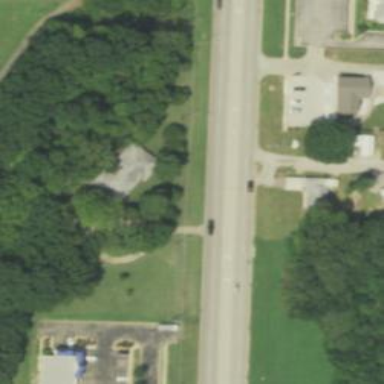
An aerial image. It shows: Trunk highway.